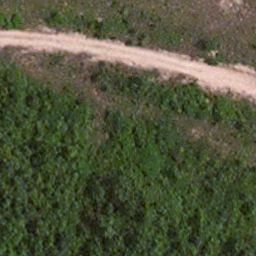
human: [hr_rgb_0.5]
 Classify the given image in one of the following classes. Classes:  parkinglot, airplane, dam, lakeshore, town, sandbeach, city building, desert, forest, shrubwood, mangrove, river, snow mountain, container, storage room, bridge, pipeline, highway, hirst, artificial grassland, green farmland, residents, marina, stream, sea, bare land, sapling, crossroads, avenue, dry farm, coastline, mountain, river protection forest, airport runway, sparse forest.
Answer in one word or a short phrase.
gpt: avenue